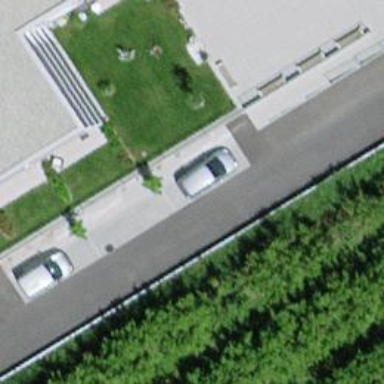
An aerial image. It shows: Footway covered with grass pavers.